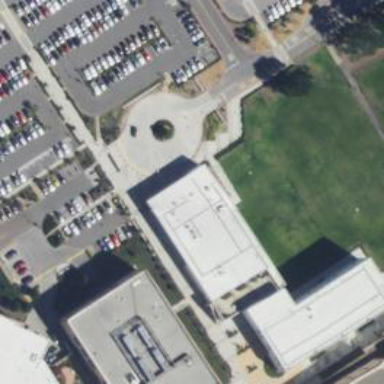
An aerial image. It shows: College building.